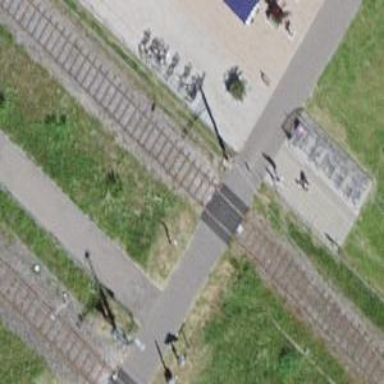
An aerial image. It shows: Railway crossing.